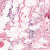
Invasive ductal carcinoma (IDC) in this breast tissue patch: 0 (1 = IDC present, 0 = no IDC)